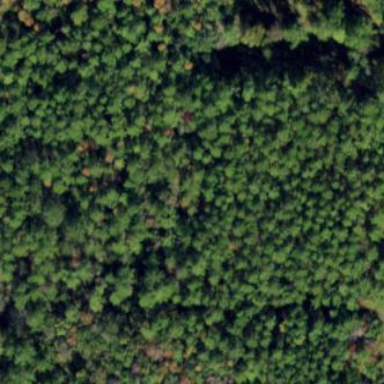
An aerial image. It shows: Woodland with needle-leaved trees.